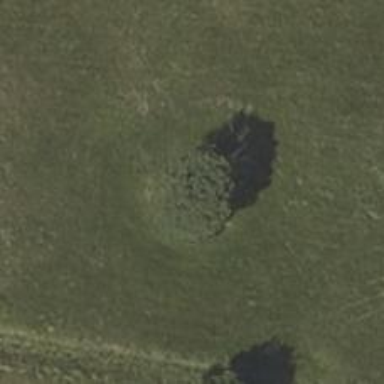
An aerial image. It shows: Deciduous tree with broadleaved leaves.